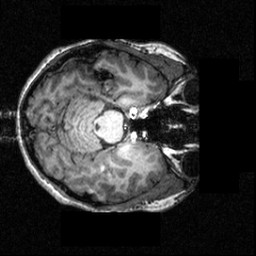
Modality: T1w
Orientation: axial
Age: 20
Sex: female
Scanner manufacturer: siemens
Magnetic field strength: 3.951 T
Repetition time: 1.5 s
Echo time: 0.00335 s